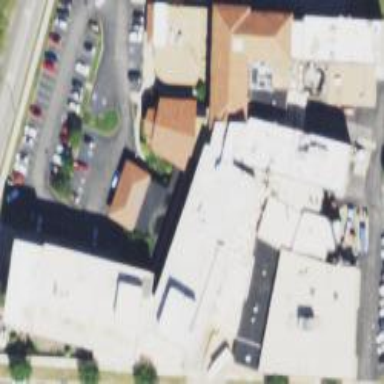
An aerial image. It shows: Hospital building.